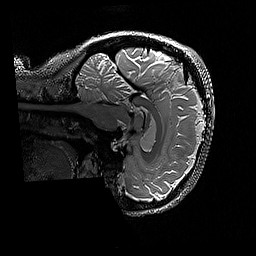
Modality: T2w
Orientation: sagittal
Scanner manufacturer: siemens
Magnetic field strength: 3 T
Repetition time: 3.2 s
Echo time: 0.428 s